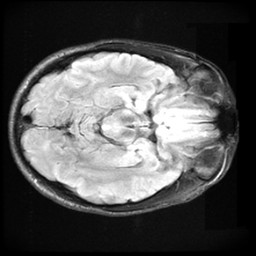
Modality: FLAIR
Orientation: axial
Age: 27
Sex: male
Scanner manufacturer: ge
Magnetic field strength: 3 T
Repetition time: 11 s
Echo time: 0.1497 s